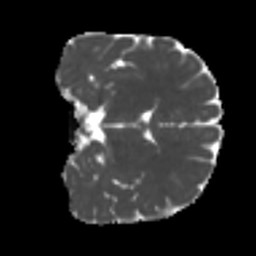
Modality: MD
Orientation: coronal
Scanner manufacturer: siemens
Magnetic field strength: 3 T
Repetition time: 4 s
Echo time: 0.0594 s